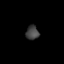
Tissue: prostate
Cell type: T cells
Senescence score: 0.3207
Nuclear area (px): 179
Mean DAPI intensity: 65.436